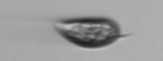
Label: Prorocentrum_triestinum